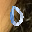
Label: 0